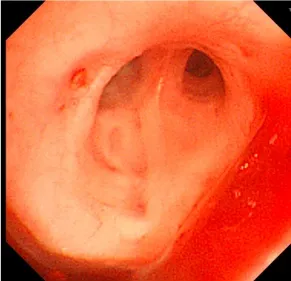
Imaging findings upon admission to our intensive care unit. (c) Bronchoscopy of the right upper bronchus showing an ulcer and hemoptysis.
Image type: endoscopy (airway_endoscopy)